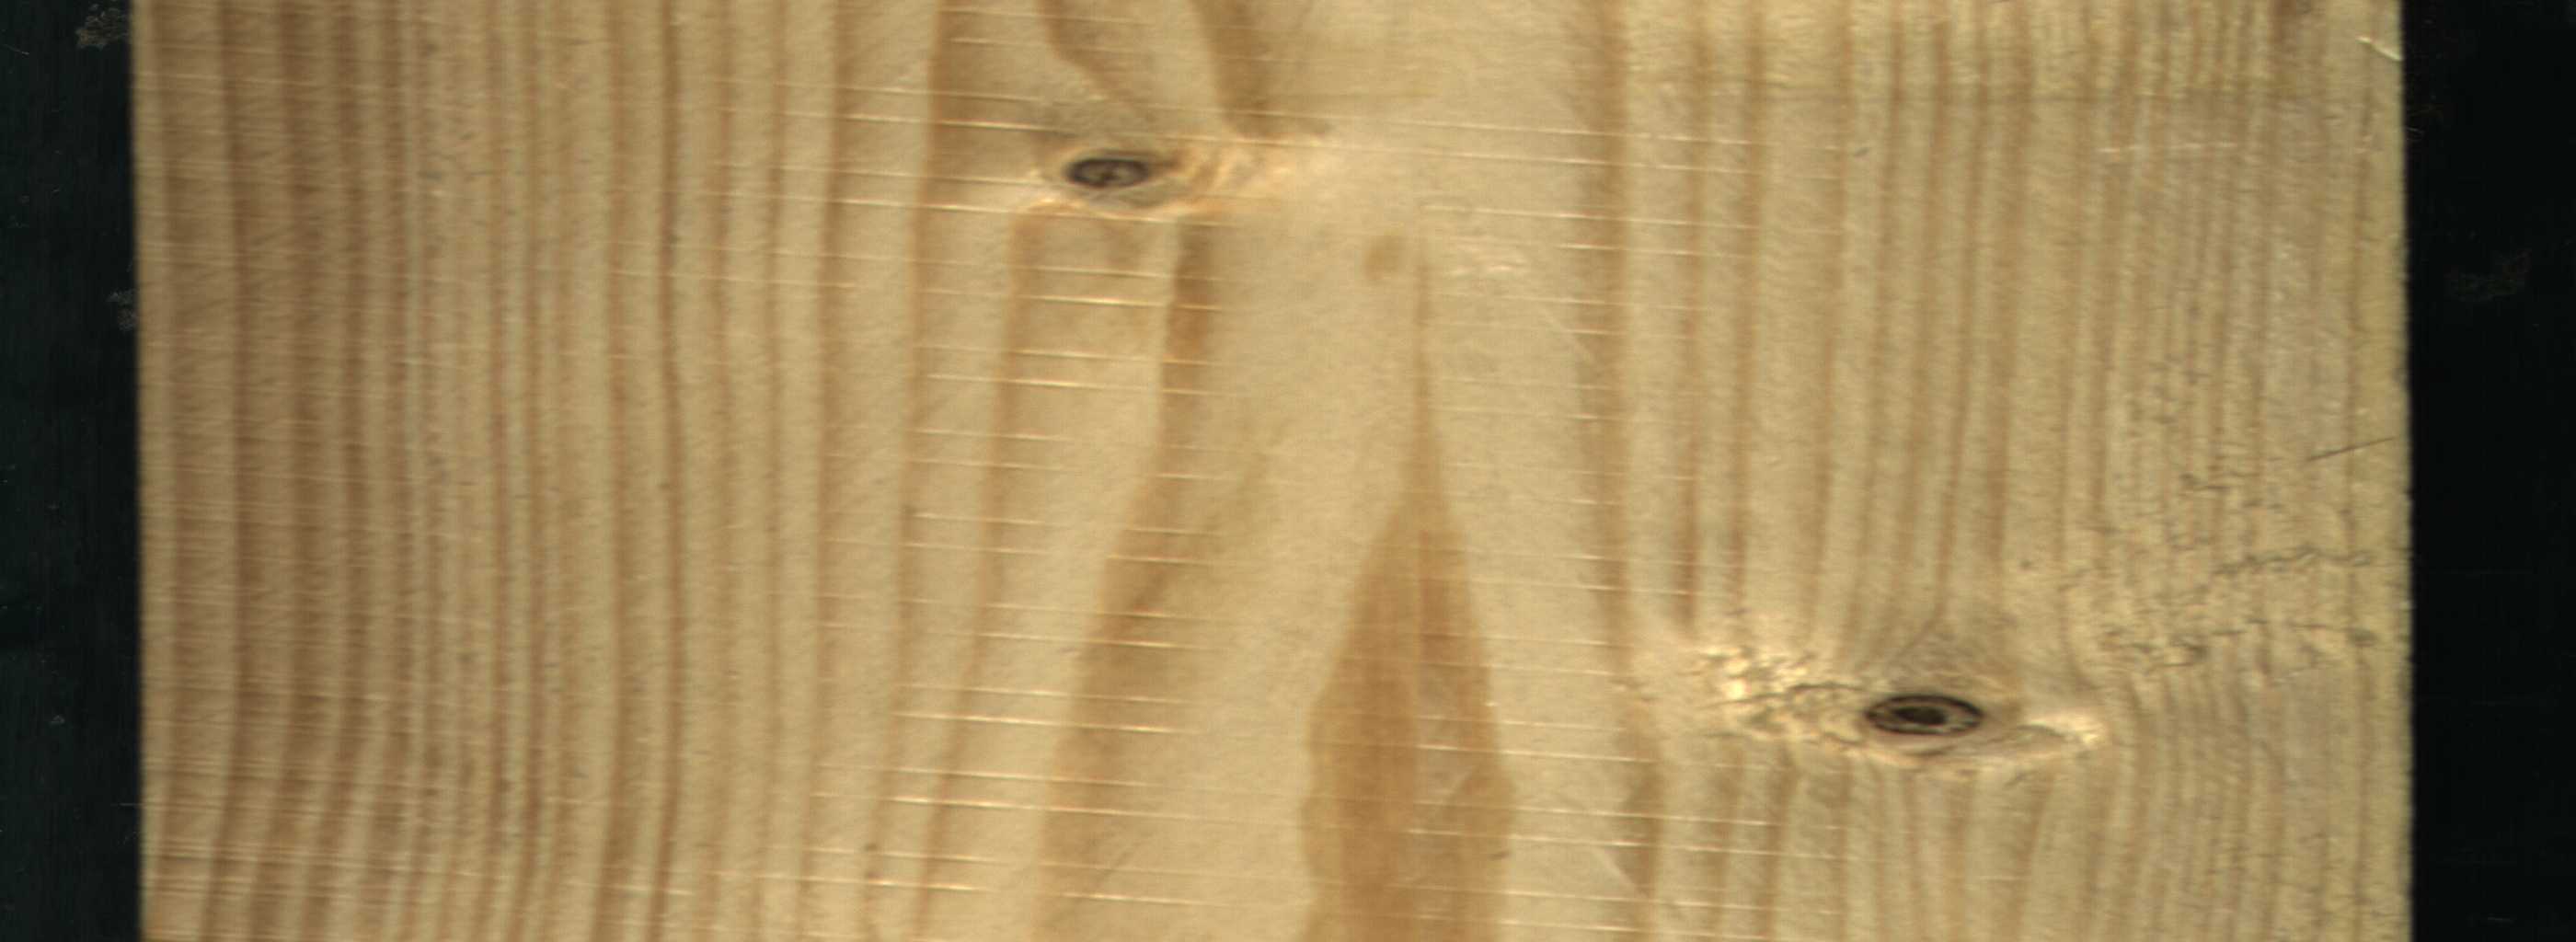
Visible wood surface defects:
Dead_Knot
Live_Knot